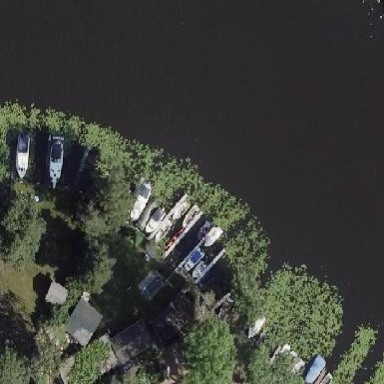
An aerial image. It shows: Boat storage area.